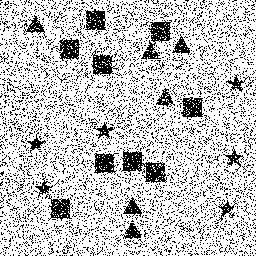
Squares: 9
Triangles: 6
Stars: 6
Total shapes: 21